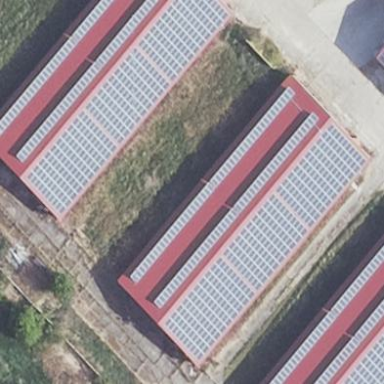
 generating electricity through photovoltaic methods."